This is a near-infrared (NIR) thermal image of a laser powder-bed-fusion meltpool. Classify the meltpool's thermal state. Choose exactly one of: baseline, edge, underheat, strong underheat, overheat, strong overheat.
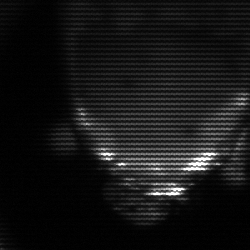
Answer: edge